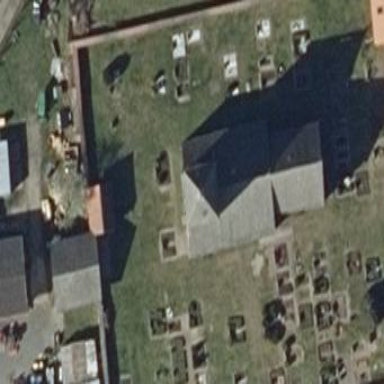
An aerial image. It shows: Graveyard with surrounding wall.